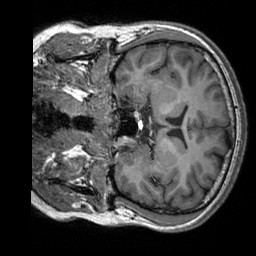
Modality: T1w
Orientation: coronal
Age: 25
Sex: male
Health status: healthy
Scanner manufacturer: siemens
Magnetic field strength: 3 T
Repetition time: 2.3 s
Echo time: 0.00303 s